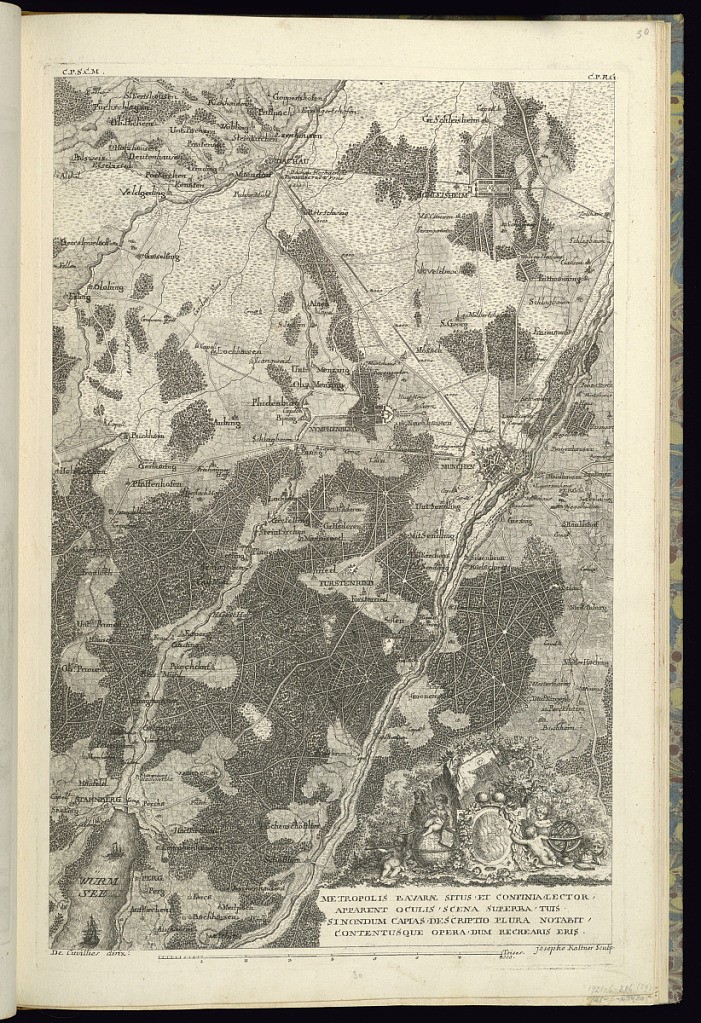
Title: Map of Bavaria
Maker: François de Cuvilliés the younger, German, 1731 - 1777
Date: ca. 1770
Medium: Etching and engraving on paper
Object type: Print
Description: A map of Bavaria, Germany with a scale and title lettered below topped with a coat of arms with putti, globes, and measuring devices. The plate is titled, numbered, and signed.